Question: I am working on a new blog site, it will document my code and such. I have a syntax highlighter which looks like the image below...
---

---
I have this CSS
'''
.syntaxhighlighter {
width: 100% !important;
margin: 1em 0 1em 0 !important;
position: relative !important;
overflow: auto !important;
overflow-y: hidden !important;
font-size: .9em !important;
}
.syntaxhighlighter:hover {
width: 135% !important;
}
'''
As you can see in the image, the syntax highlited code is a certain width to fit in my layout, I am experimenting with making it wider when hovered for when the there is code that makes it wider then my content div.
That is where I added the '.syntaxhighlighter:hover' class and it works, when I hover the sytax highlighter div, it expands to the width I set. Now the only thing I am hoping to change if it's even possible....
I would like to somehow only expand the highlighter div width IF the code inside it stretches beyond the normal width.
Can anyone help me with this?
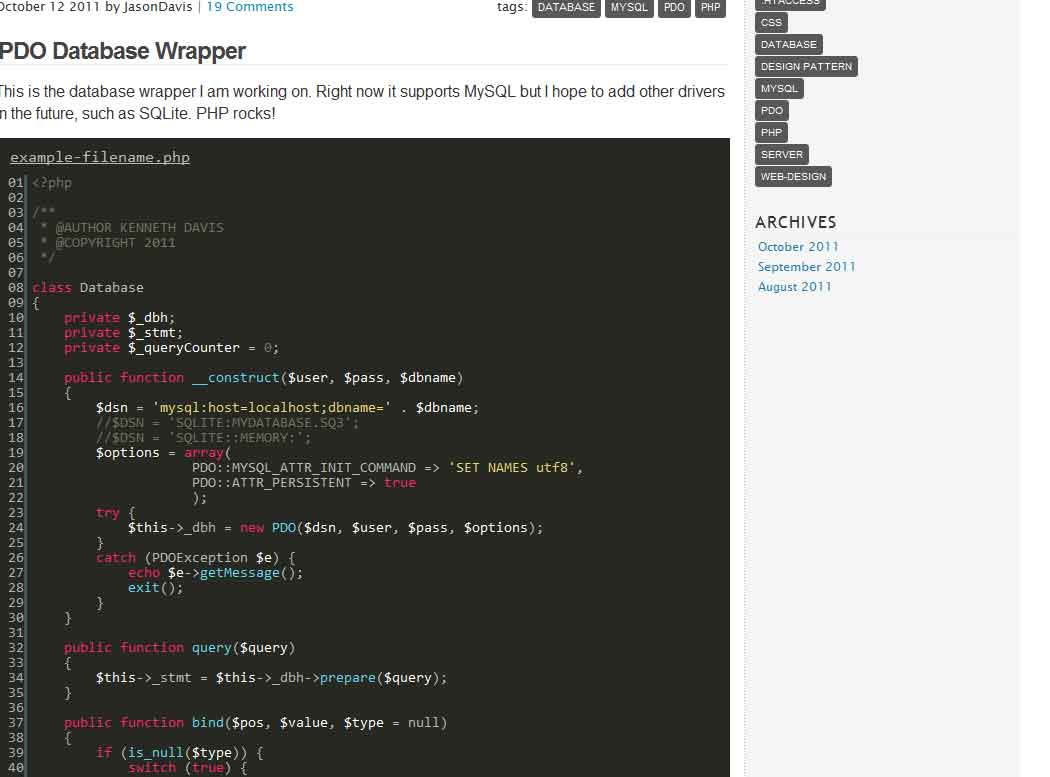
Answer: One thing you can try is to set 'min-width: 100%;' and then set 'display:inline-block;' This will mean that the width is determined by the content (having preformatted content means that it won't wrap either), but it won't shrink inappropriately because of the minimum width. You may find it desirable to set a 'max-width' as well.
Aside: be careful of over-using the '!important' directive - usually it isn't necessary if you are specific with your selectors, and sometimes it messes up accessibility (e.g. if someone requires an overriding stylesheet to view webpages).